Current action and preconditions to check: trajectory_clear

Your task: For each precondition in the list above, predict whether it will hold at this action.

Consider the current scene as observed from the mobile robot's camera, and analyze the predicted future states of all dynamic agents (e.g., people, animals, vehicles, or any moving entities) within the NEXT SECOND.

IMPORTANT: Only answer "very likely" if you are absolutely certain—based on strong, clear evidence—that a dynamic agent will violate the precondition in the predicted future state. Do NOT answer "very likely" for unlikely, ambiguous, or low-probability risks.

Ask yourself for each precondition: Is there a high probability, with clear and convincing evidence, that the predicted future states of any dynamic agent will interfere with the predicted future state of the currently executing action within the NEXT SECOND, causing that precondition to fail?

Assess the risk level based on these predictions. Use "likely" or "very likely" if motions create a clear risk of interference.

Use "neutral" or "improbable" if agents are nearby but their predicted paths are clearly diverging or non-conflicting.

Failure Risk Categories: "very improbable", "improbable", "neutral", "likely", "very likely"

Answer Format: Output ONLY the probability_of_failure value from these categories: "very improbable", "improbable", "neutral", "likely", "very likely"

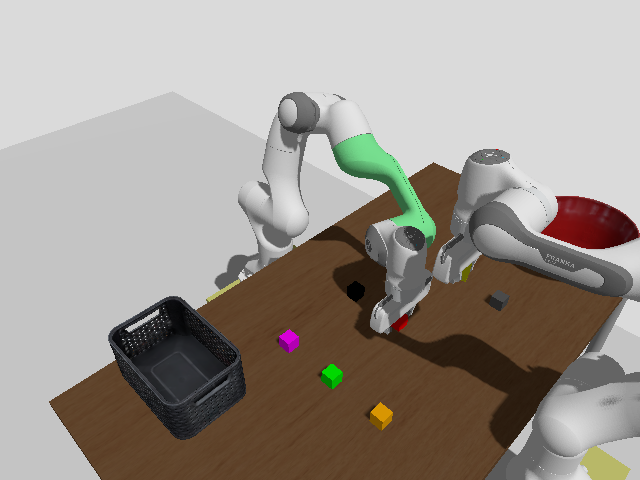

Answer: improbable